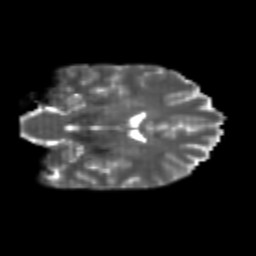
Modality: T2w
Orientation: coronal
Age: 24
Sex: female
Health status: healthy
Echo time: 0.074 s